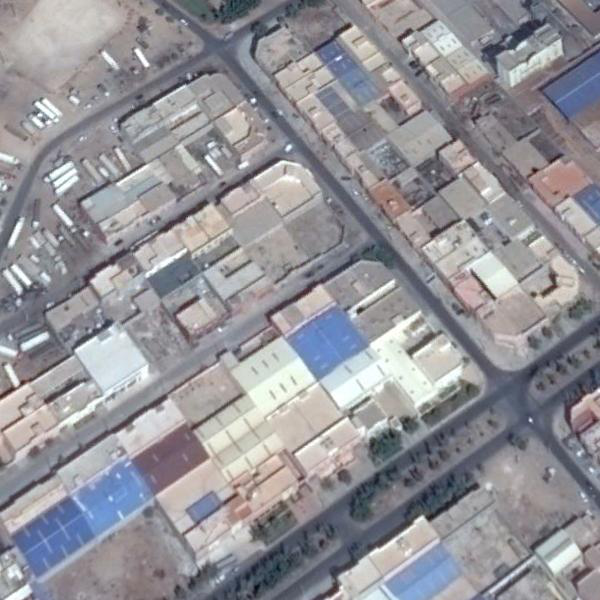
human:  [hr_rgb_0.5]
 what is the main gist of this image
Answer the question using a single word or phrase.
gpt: dense residential